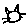
Label: cat